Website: walmart
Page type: store-pickup
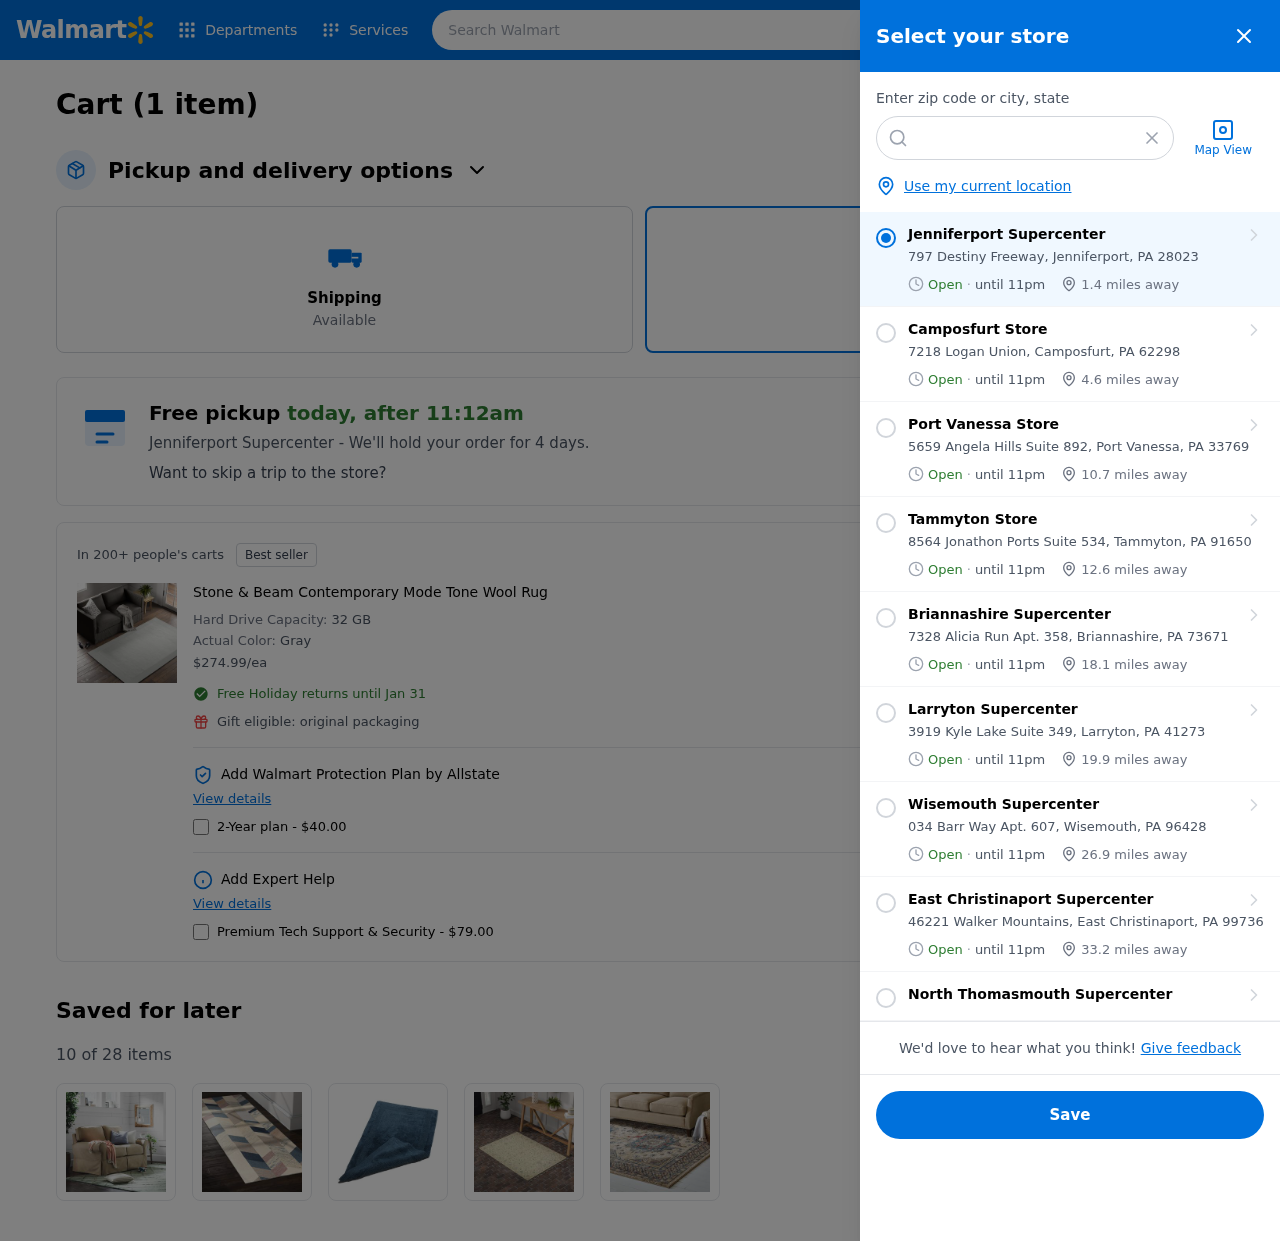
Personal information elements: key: PII_CITY
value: Jenniferport
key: PII_CITY
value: Jenniferport Supercenter
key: PII_CITY_STATE_ZIP
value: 797 Destiny Freeway, Jenniferport, PA 28023
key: PII_LOCATION1_CITY
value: Camposfurt Store
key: PII_LOCATION1_CITY_STATE_ZIP
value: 7218 Logan Union, Camposfurt, PA 62298
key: PII_LOCATION2_CITY
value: Port Vanessa Store
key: PII_LOCATION2_CITY_STATE_ZIP
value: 5659 Angela Hills Suite 892, Port Vanessa, PA 33769
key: PII_LOCATION3_CITY
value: Tammyton Store
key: PII_LOCATION3_CITY_STATE_ZIP
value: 8564 Jonathon Ports Suite 534, Tammyton, PA 91650
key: PII_LOCATION4_CITY
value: Briannashire Supercenter
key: PII_LOCATION4_CITY_STATE_ZIP
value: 7328 Alicia Run Apt. 358, Briannashire, PA 73671
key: PII_LOCATION5_CITY
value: Larryton Supercenter
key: PII_LOCATION5_CITY_STATE_ZIP
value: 3919 Kyle Lake Suite 349, Larryton, PA 41273
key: PII_LOCATION6_CITY
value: Wisemouth Supercenter
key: PII_LOCATION6_CITY_STATE_ZIP
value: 034 Barr Way Apt. 607, Wisemouth, PA 96428
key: PII_LOCATION7_CITY
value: East Christinaport Supercenter
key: PII_LOCATION7_CITY_STATE_ZIP
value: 46221 Walker Mountains, East Christinaport, PA 99736
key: PII_LOCATION8_CITY
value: North Thomasmouth Supercenter
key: PII_POSTCODE
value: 28023
Product elements: key: PRODUCT1_NAME
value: Stone & Beam Contemporary Mode Tone Wool Rug
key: PRODUCT1_PRICE
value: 274.99
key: PRODUCT1_DESC
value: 32 GB
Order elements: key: ORDER_NUM_ITEMS
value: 1
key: ORDER_NUM_ITEMS
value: Cart (1 item)
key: ORDER_DELIVERY_DATE
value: today, after 11:12am
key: ORDER_ITEM1_QUANTITY
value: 1
Search elements: key: HEADER_SEARCH
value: Search Walmart
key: SEARCH_LOCATION
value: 28023